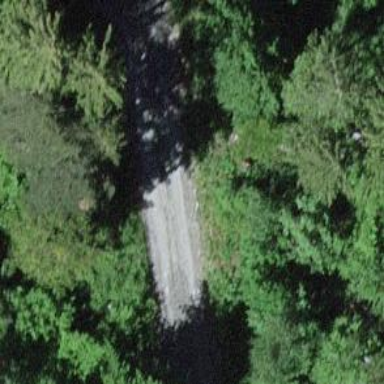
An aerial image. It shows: Dirt track road.